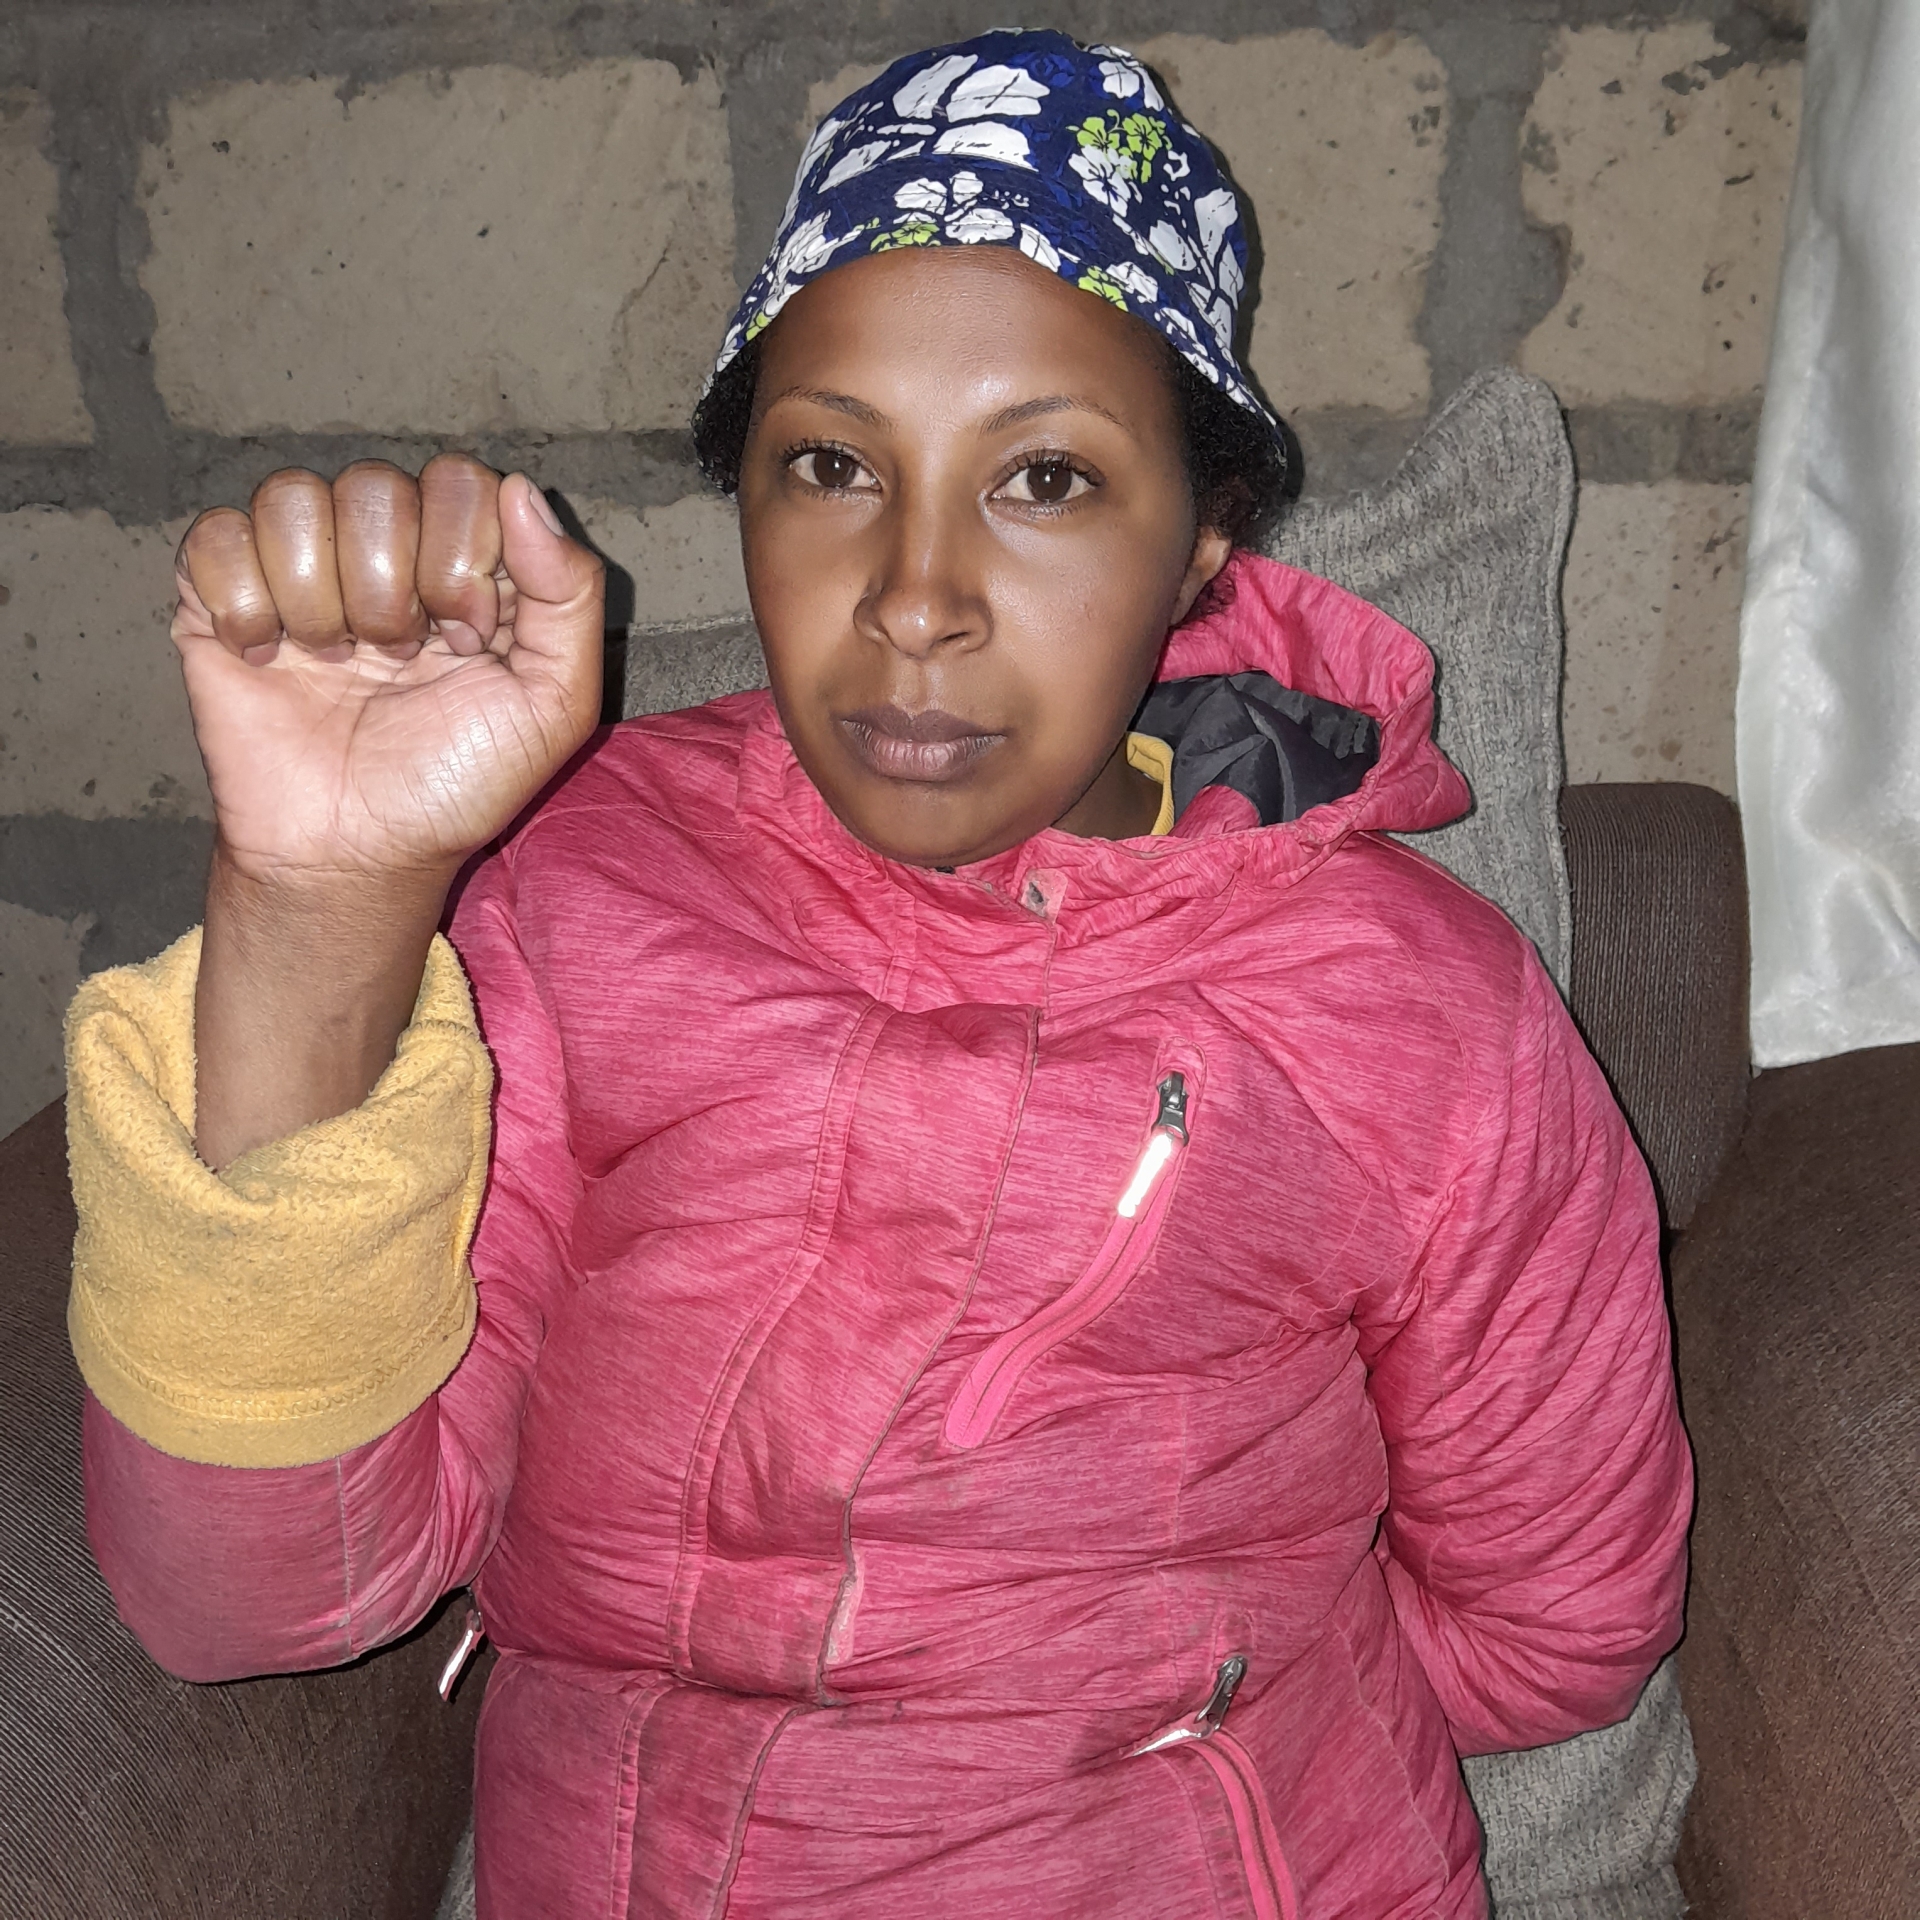
Label: clear